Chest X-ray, PA view. Patient: 54 years old, sex M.
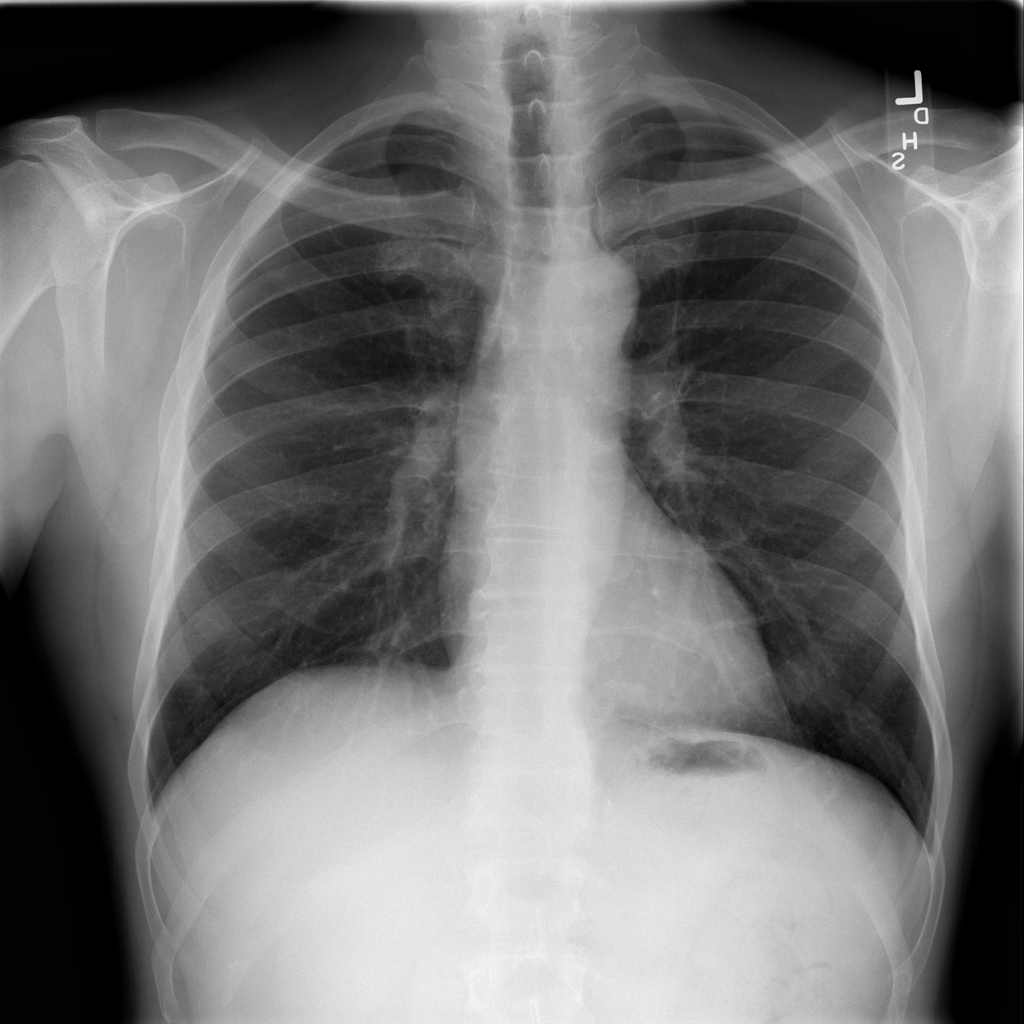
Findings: No Finding